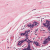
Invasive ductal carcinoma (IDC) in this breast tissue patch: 0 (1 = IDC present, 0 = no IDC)